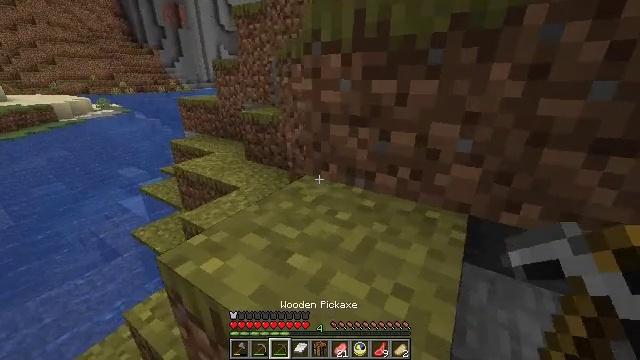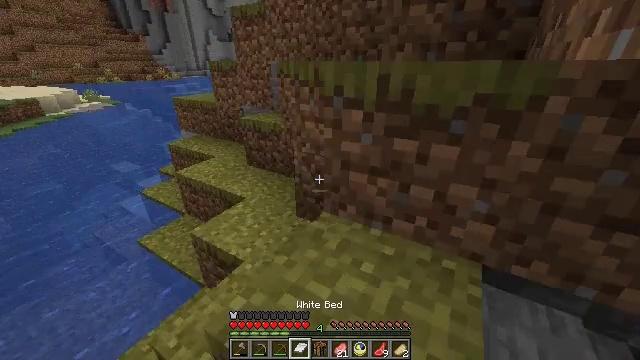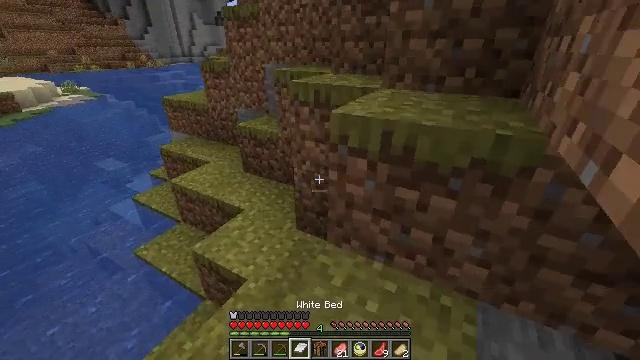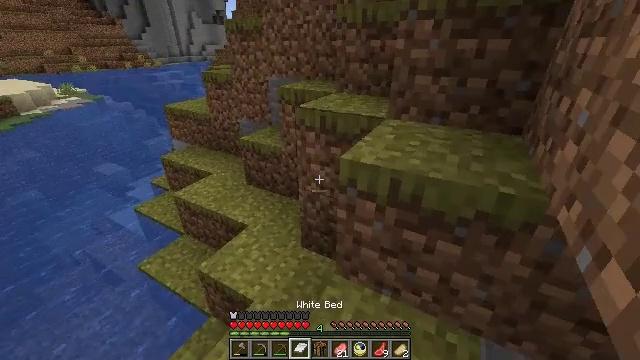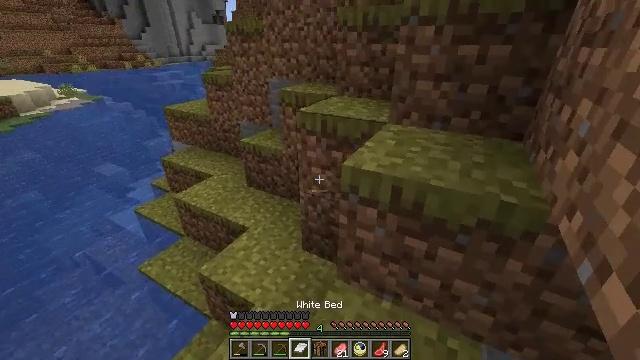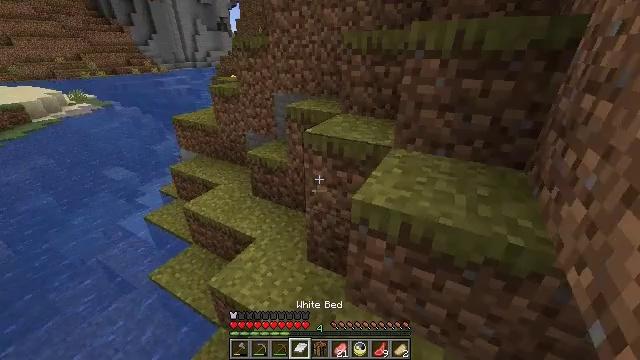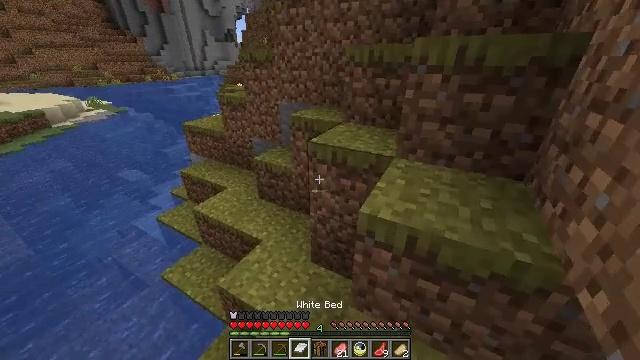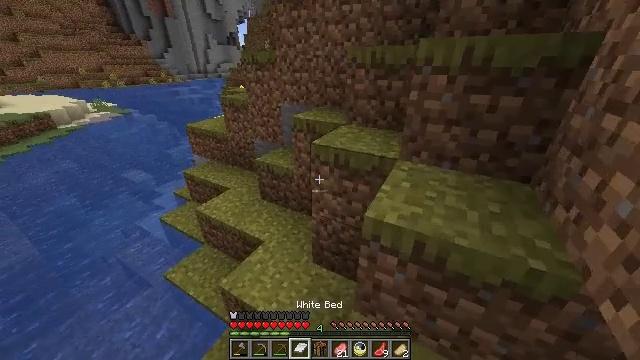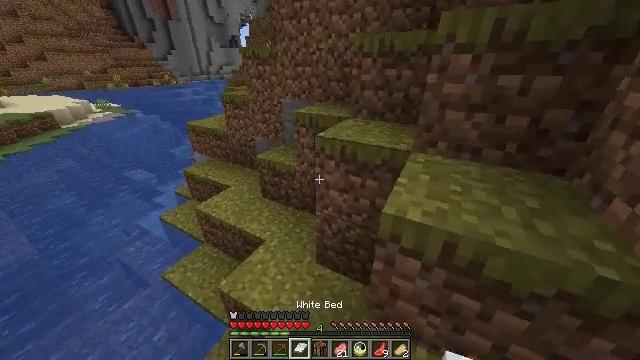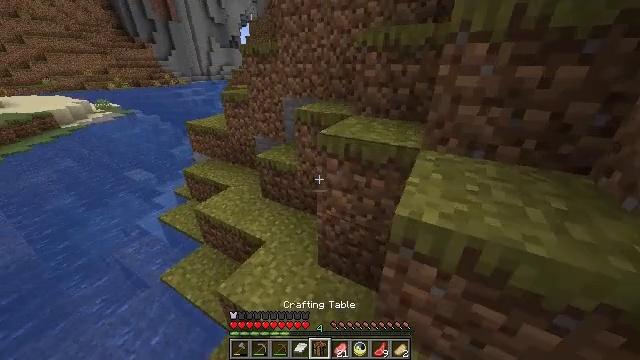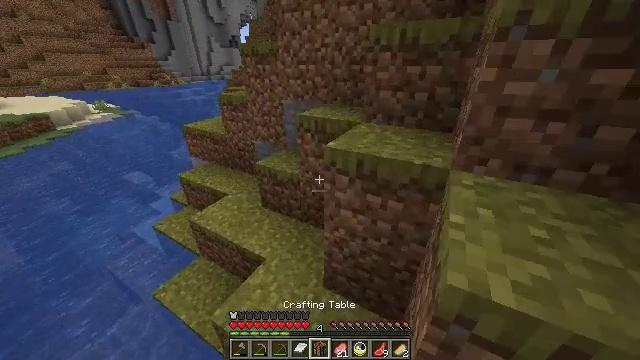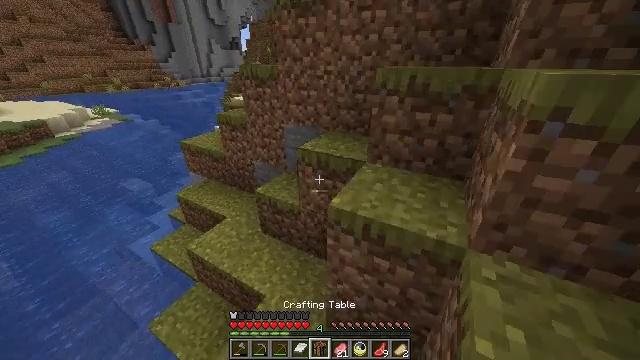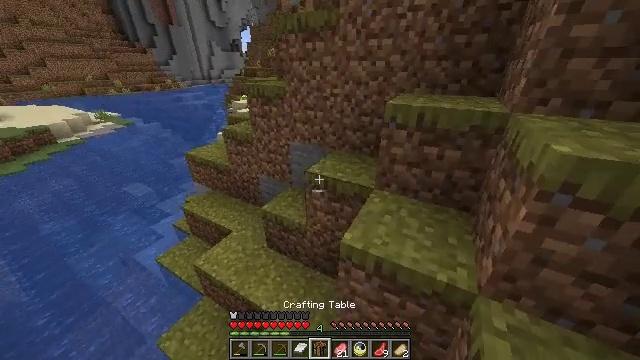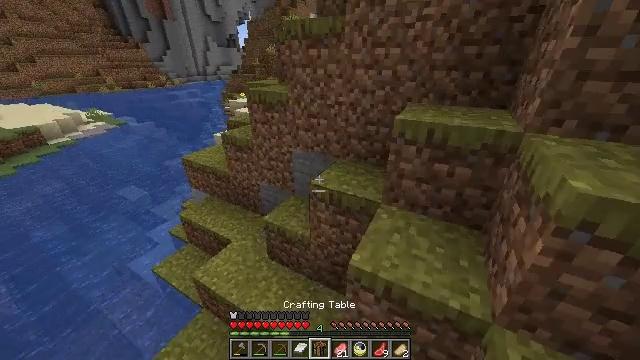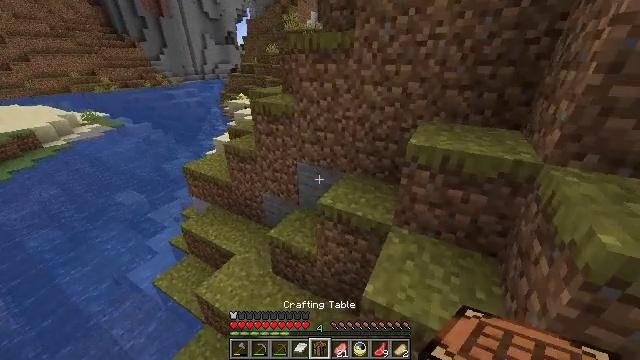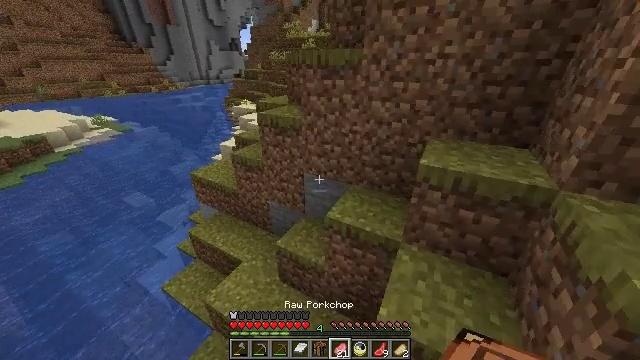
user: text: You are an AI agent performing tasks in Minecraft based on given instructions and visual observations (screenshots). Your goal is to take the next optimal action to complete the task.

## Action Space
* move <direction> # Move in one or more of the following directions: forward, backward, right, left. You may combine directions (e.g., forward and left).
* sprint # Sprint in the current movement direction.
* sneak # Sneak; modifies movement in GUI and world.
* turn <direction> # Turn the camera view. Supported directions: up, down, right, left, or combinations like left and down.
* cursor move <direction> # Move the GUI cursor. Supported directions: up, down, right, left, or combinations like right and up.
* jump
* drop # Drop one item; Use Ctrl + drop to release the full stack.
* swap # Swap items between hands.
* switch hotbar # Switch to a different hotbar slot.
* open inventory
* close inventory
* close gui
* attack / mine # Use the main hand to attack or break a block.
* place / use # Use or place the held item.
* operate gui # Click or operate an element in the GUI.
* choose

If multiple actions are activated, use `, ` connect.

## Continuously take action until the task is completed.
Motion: motion action
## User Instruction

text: Reclaim bookshelf materials.
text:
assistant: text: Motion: move forward, sprint, turn right and down, jump
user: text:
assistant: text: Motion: move forward, sprint, turn right and down, jump
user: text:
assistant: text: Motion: move forward, sprint, jump
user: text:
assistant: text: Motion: move forward, sprint, jump
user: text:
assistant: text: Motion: move forward, sprint, jump
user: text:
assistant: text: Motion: move forward, sprint, jump
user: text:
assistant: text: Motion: move forward, sprint, jump
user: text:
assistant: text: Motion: move forward, sprint, jump
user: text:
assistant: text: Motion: move forward, sprint, jump
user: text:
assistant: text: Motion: move forward, sprint, jump
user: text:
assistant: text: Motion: move forward, sprint, jump
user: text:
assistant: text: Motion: move forward, sprint, jump
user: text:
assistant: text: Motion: move forward, sprint, jump
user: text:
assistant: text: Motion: move forward, sprint, jump
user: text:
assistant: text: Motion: move forward, sprint, jump
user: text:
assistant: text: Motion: move forward, sprint, jump
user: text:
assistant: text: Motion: move forward, sprint, jump
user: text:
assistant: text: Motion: move forward, sprint, jump
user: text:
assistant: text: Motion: move forward, sprint, jump
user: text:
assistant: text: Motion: move forward, sprint, jump
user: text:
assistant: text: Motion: move forward, sprint, jump
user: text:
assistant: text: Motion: move forward, sprint, jump
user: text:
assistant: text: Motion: move forward, sprint, use / place, jump
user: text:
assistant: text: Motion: move forward, sprint, use / place, jump
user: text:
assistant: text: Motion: move forward, sprint, use / place, jump
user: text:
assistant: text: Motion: move forward, sprint, jump
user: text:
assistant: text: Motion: move forward, sprint, turn left and up, jump
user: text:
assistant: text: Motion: move forward, sprint, turn left and up, jump
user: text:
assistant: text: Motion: move forward, sprint, turn left, jump
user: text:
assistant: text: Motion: move forward, sprint, turn left, jump